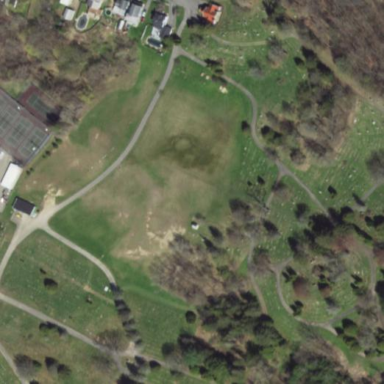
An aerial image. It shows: Cemetery.